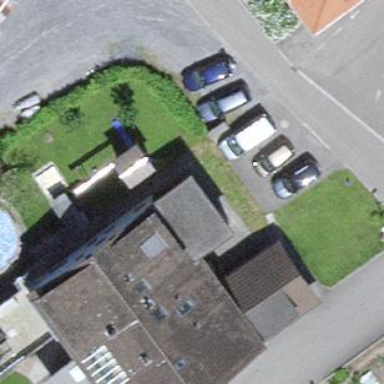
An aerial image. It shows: Parking area.